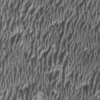
Label: not_dusty